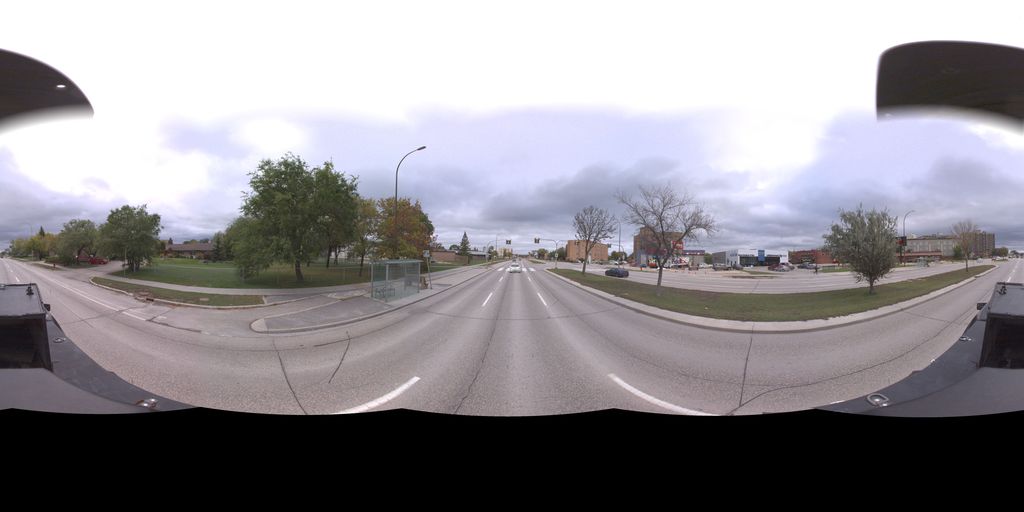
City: winnipeg